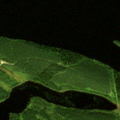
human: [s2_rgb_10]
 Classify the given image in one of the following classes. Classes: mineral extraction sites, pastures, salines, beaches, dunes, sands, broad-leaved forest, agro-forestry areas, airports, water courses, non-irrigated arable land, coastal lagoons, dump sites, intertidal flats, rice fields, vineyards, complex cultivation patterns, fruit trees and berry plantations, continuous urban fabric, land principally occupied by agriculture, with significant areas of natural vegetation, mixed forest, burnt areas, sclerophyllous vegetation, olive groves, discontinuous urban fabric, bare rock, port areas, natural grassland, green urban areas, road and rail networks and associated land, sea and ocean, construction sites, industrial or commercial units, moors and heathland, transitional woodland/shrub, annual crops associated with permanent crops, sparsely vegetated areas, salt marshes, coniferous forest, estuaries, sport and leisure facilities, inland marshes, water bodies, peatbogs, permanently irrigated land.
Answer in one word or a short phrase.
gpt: coniferous forest, water bodies